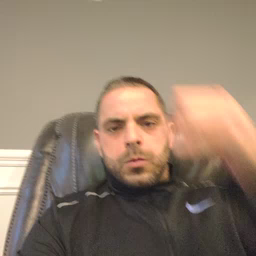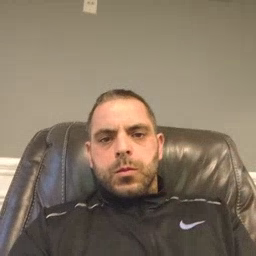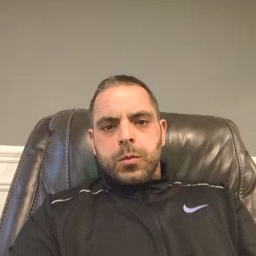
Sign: boy